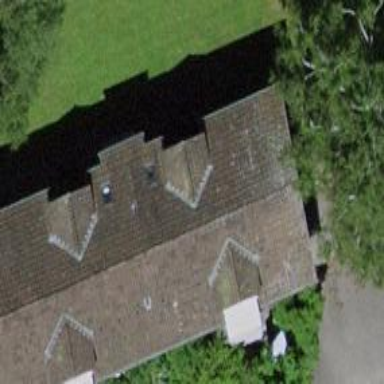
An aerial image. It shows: Building with gabled roof made of roof tiles. The orientation of the roof is along the building.